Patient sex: F
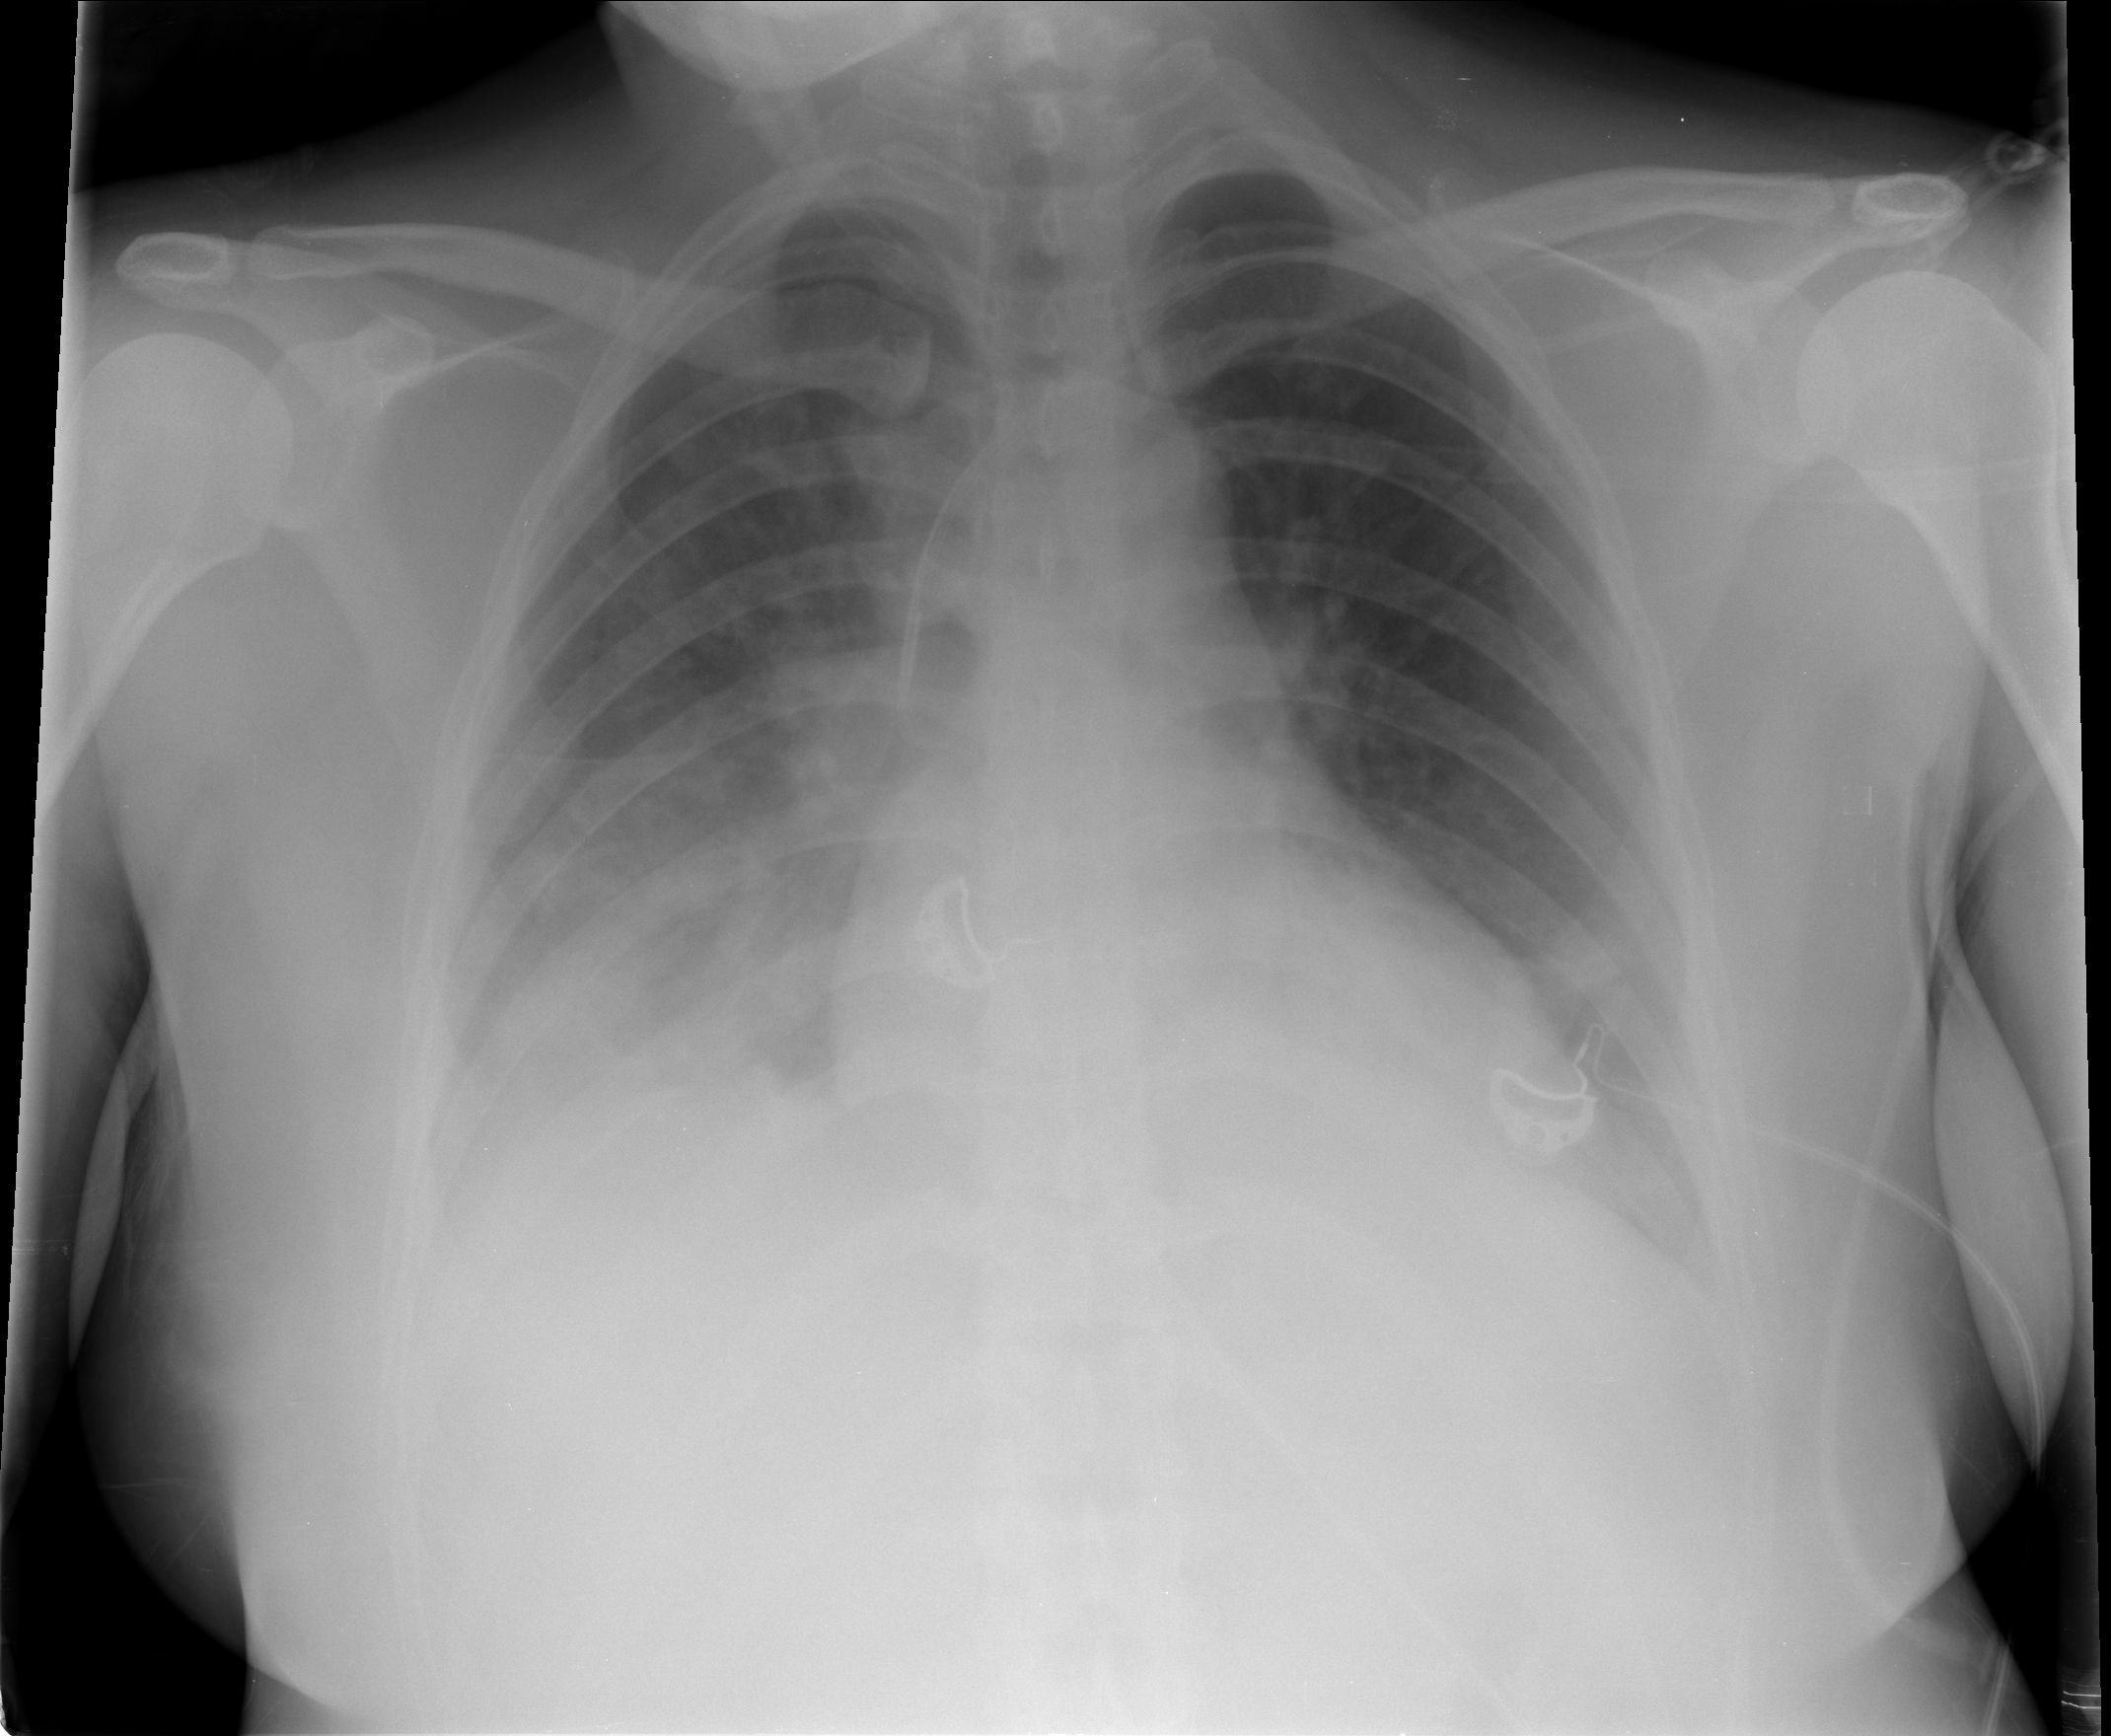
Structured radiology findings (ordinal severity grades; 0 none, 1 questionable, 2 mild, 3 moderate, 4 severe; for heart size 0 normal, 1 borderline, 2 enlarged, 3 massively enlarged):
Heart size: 1
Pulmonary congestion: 2
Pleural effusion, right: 2
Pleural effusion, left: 2
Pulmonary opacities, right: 3
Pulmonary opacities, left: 1
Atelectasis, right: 2
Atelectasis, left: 2